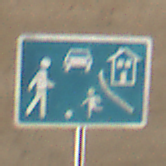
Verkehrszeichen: BeginnVerkehrsberuhigterBereich
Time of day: Midday
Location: Roofed (Tunnel)
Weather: NotSpecified
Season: NotSpecified
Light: Natural